Question:
I am using GDB to analyze a binary file using layout asm and layout regs.
After I typed layout asm and layout regs, it displays properly.
However after i typed a few step commands, the screen doesnt display properly.
I am running ubuntu on my macAir.
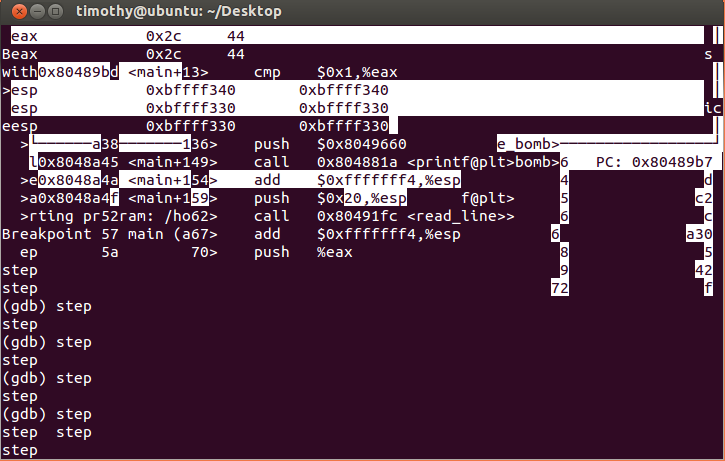
Answer: > after i typed a few step commands, the screen doesnt display properly
Do a 'refresh' command or type 'Control-L'